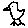
Label: bird